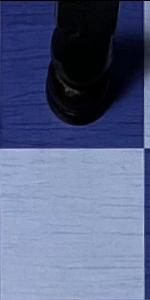
Label: Empty